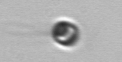
Label: flagellate